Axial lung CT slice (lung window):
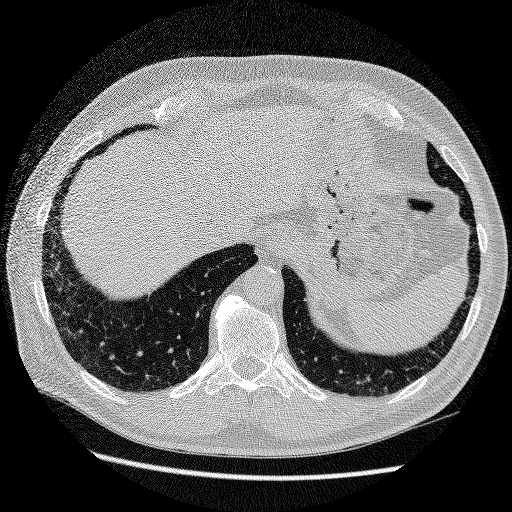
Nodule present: no